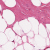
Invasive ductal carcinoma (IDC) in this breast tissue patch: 0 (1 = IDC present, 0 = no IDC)